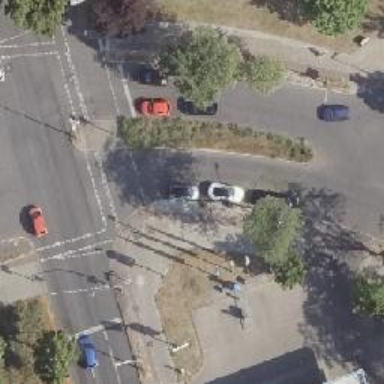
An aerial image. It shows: Residential road with asphalt surface. It features cycle track on the right side. The road is dual carriageway.